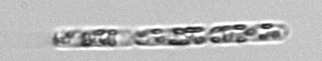
Label: Dactyliosolen_fragilissimus